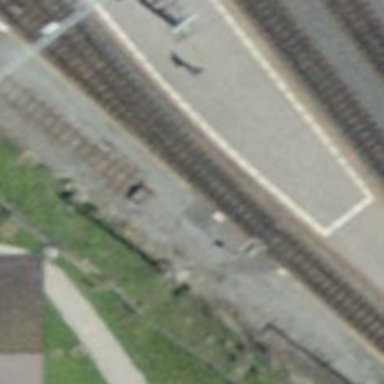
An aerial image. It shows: Railway buffer stop.